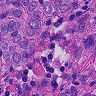
Metastatic tissue present: yes